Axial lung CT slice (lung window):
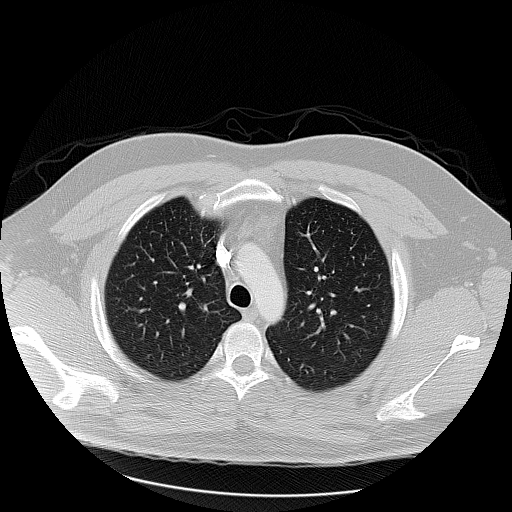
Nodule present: no